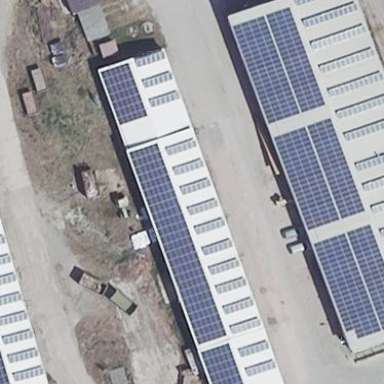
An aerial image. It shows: Building equipped with small solar photovoltaic panel for electricity generation.